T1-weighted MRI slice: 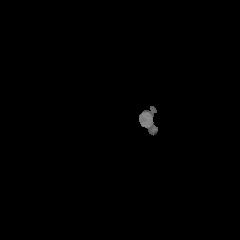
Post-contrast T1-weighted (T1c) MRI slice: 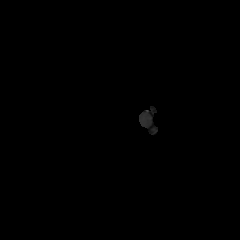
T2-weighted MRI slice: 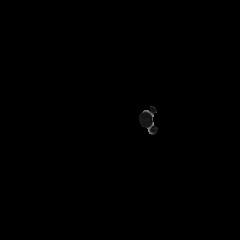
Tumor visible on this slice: no